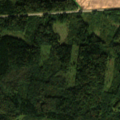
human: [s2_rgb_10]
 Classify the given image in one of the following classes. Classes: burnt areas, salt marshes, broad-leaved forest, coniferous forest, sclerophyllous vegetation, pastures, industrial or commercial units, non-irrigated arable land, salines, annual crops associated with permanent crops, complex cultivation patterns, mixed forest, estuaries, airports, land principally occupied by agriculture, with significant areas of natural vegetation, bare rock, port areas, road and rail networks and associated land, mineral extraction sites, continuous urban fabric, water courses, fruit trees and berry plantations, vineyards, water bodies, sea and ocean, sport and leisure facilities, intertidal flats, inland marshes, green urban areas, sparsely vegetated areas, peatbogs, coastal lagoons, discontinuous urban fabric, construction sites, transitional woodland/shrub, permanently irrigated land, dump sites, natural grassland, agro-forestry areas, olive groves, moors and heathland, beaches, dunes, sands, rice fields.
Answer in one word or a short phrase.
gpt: non-irrigated arable land, land principally occupied by agriculture, with significant areas of natural vegetation, coniferous forest, mixed forest